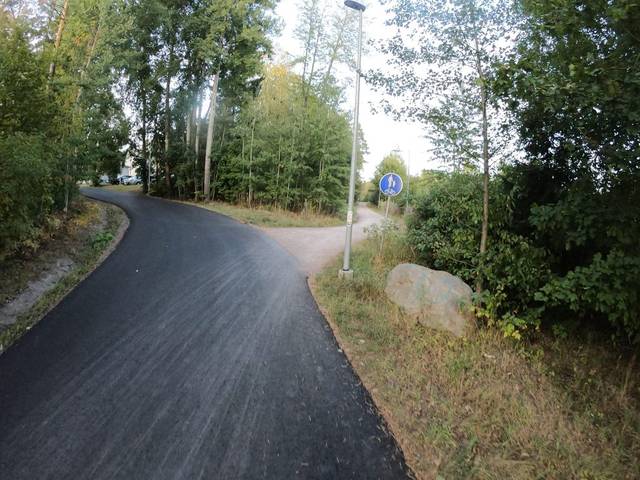
Region: Finland
Coordinates: 60.213, 24.741